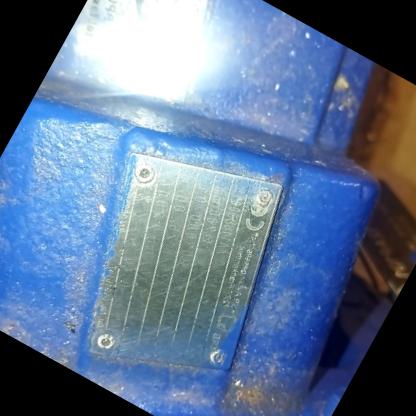
Klasa: tabliczka-znamionowa